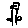
Label: flower